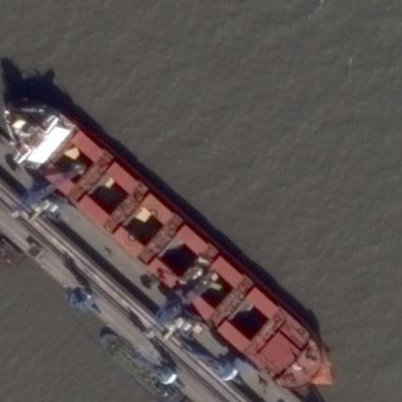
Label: Cargo_ship